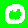
Digit: 0